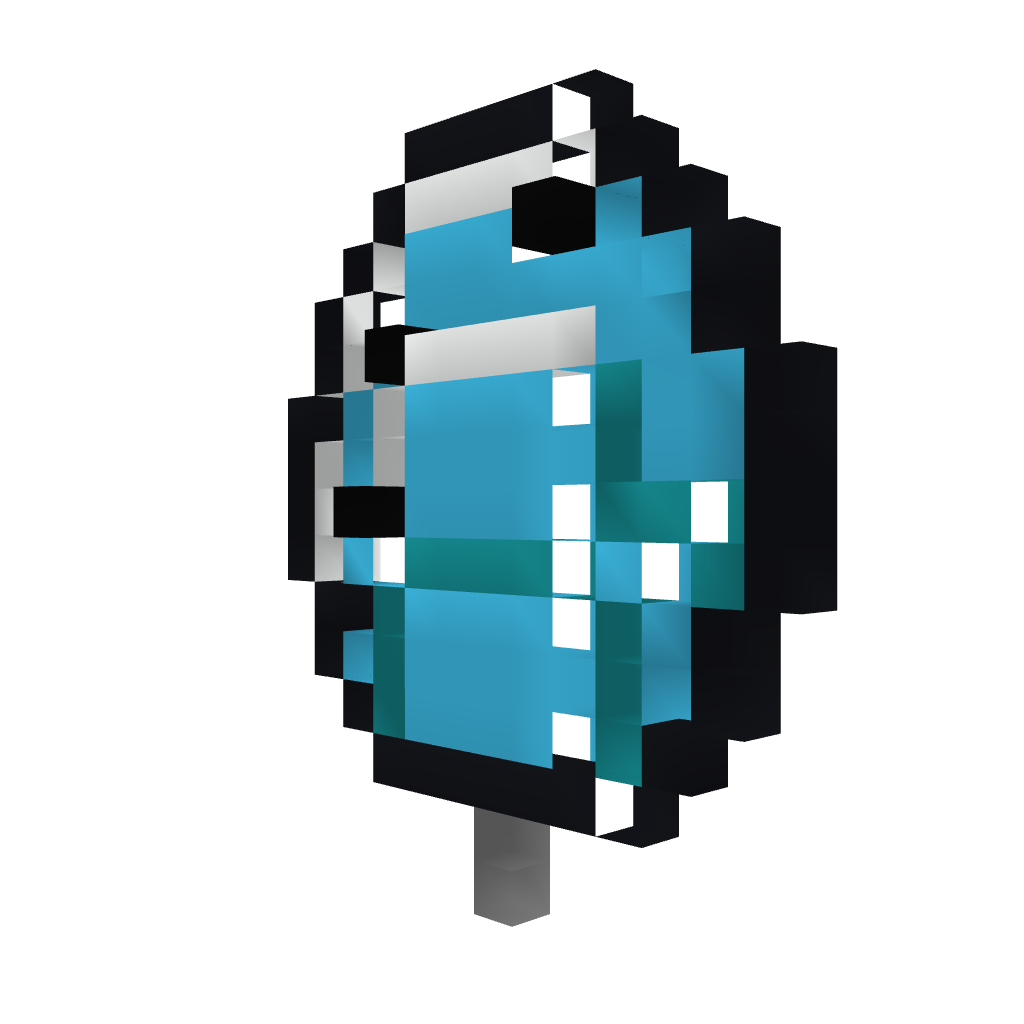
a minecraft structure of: Diamond Pixelart